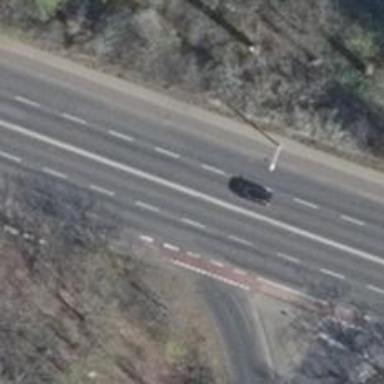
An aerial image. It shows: Primary road with asphalt surface.